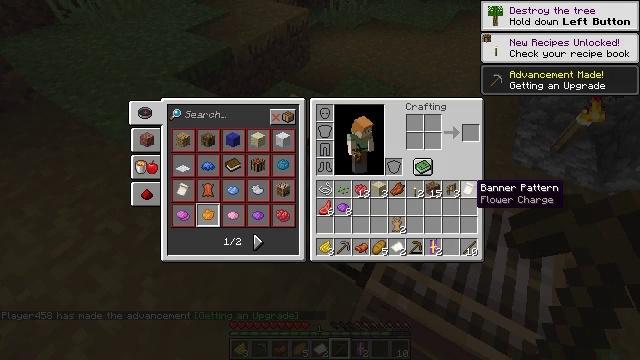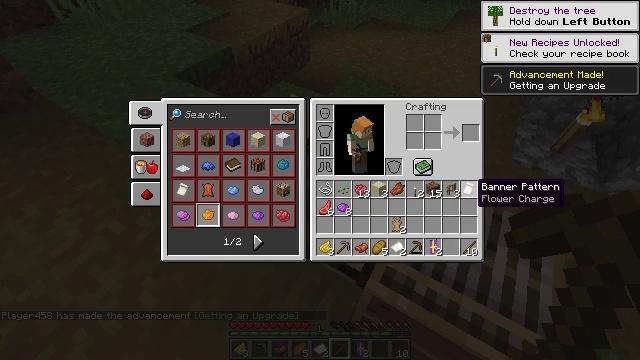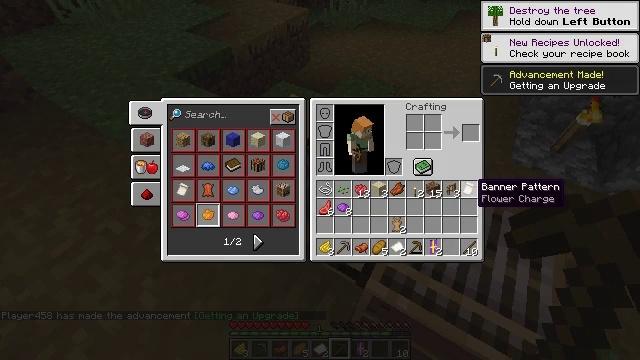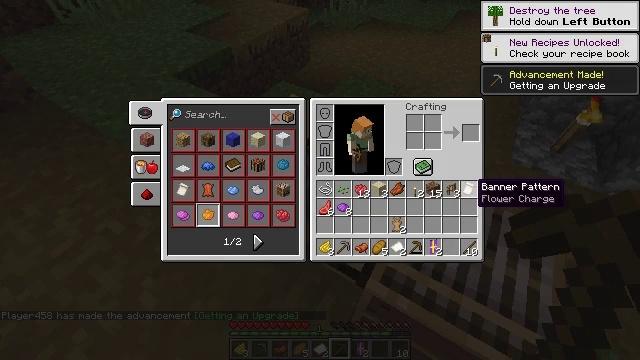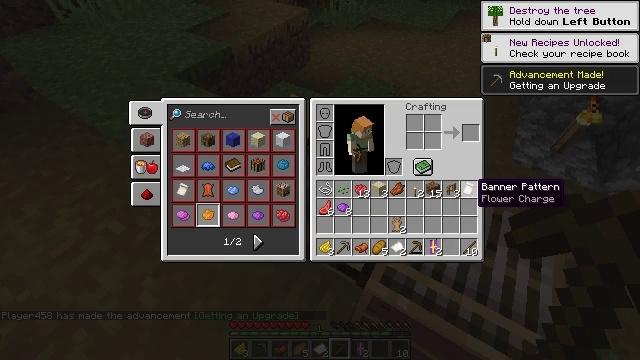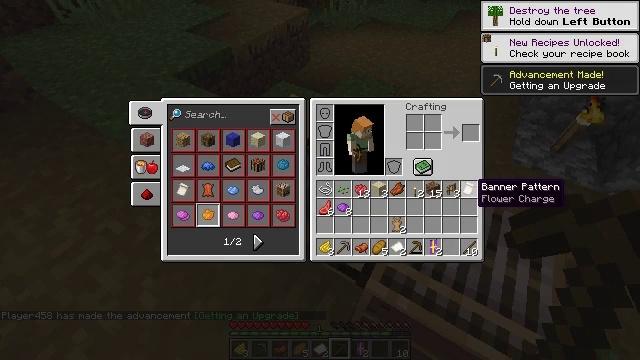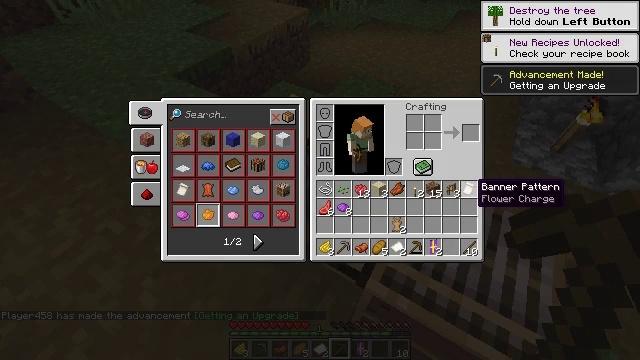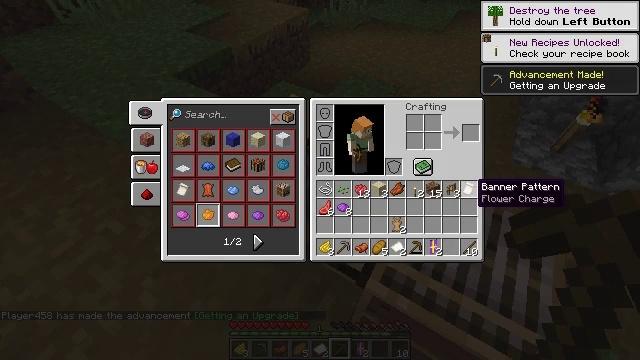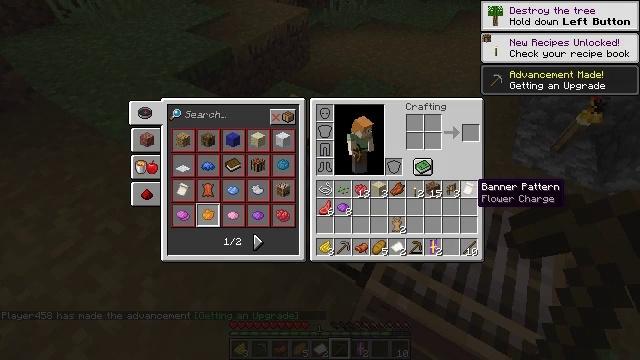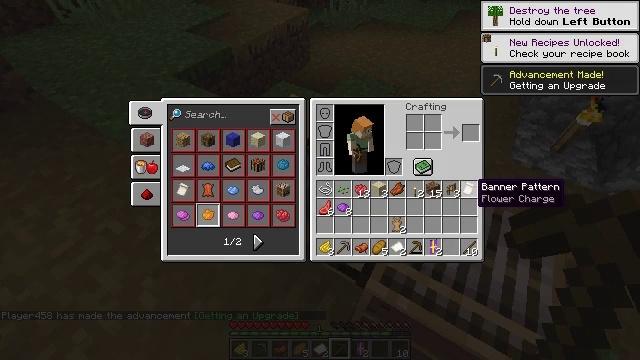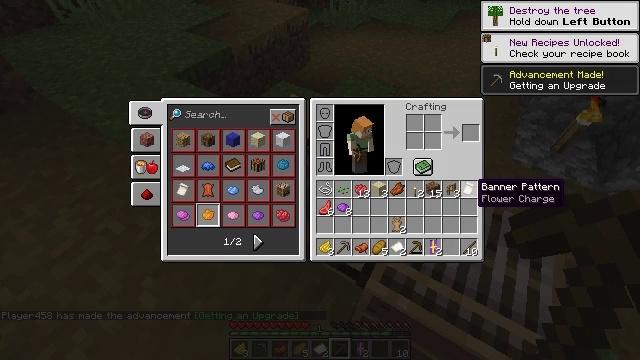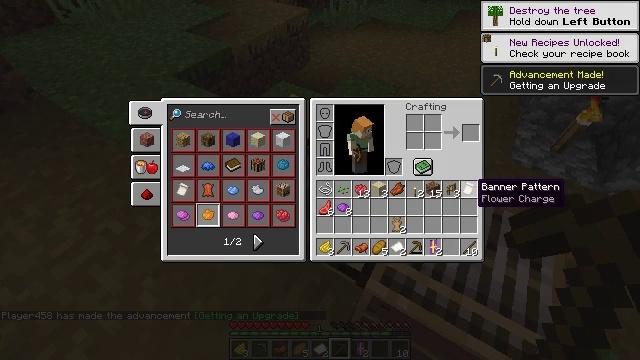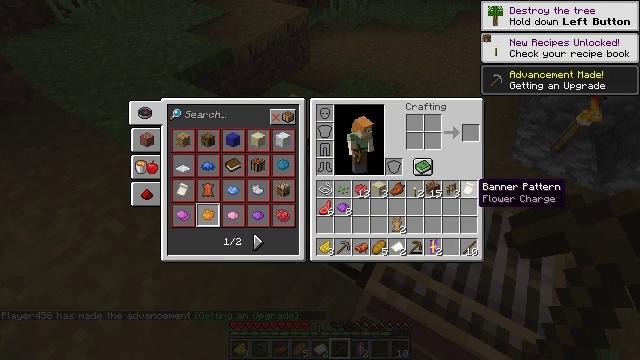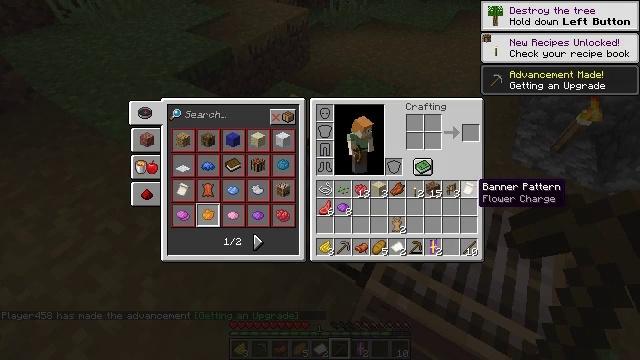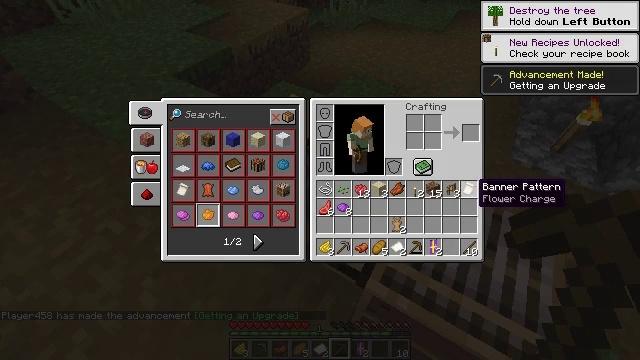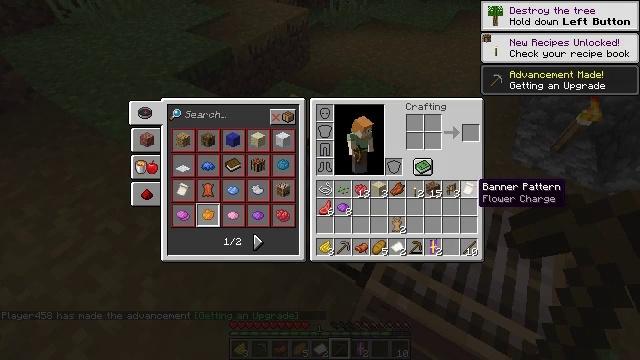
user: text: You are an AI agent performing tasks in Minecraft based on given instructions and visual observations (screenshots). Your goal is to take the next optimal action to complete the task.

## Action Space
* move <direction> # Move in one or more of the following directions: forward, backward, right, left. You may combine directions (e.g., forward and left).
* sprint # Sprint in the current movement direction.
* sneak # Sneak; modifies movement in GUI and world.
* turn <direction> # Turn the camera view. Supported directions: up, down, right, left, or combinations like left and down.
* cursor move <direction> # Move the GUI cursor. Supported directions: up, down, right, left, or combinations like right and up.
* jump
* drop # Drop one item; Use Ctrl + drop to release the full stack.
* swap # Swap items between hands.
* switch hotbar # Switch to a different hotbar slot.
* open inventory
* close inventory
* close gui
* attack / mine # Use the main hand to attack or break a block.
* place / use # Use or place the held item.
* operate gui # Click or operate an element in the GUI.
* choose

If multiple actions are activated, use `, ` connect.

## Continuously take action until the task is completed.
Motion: motion action
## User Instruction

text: Destroy the yellow bed to recycle it.
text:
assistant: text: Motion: no_op
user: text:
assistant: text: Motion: no_op
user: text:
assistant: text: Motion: no_op
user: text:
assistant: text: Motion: no_op
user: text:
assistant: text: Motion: no_op
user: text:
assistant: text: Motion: no_op
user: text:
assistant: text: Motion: no_op
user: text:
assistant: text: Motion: no_op
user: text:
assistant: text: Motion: no_op
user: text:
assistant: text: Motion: no_op
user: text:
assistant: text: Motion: no_op
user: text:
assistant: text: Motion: no_op
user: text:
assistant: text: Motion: no_op
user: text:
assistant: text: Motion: no_op
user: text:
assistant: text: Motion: no_op
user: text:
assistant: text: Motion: no_op
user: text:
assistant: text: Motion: no_op
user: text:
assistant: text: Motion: no_op
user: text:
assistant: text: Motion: no_op
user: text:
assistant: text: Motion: no_op
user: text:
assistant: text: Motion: no_op
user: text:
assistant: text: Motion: no_op
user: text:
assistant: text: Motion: no_op
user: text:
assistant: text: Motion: turn left and down
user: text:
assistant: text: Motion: move forward, turn left
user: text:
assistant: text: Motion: move forward
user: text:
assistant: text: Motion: move forward
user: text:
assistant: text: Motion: move forward
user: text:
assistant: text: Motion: move forward, turn left
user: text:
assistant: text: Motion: move forward, turn left and down